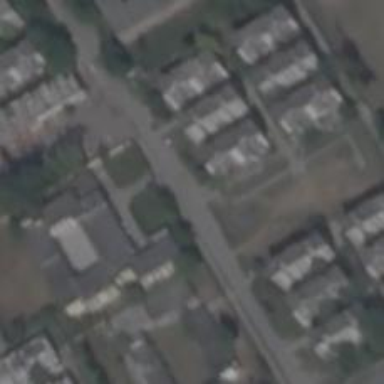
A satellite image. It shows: Residential road.